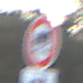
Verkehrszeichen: TatsaechlicheLaenge
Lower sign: RichtungsangabeDurchPfeile5
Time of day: SunriseSunset
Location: Outdoor (Nature)
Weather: PartlyCloudy
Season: NotSpecified
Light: Natural